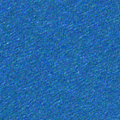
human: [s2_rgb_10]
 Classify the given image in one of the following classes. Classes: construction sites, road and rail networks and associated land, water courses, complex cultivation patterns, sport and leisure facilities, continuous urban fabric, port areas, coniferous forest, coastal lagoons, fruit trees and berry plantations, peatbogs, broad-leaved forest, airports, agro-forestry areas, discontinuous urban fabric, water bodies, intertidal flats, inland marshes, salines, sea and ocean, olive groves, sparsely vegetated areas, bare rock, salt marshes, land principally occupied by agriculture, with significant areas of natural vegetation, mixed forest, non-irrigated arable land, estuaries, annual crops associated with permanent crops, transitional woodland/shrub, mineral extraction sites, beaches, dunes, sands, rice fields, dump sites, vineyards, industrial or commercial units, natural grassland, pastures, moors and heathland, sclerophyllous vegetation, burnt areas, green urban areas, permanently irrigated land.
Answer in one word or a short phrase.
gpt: sea and ocean